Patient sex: M
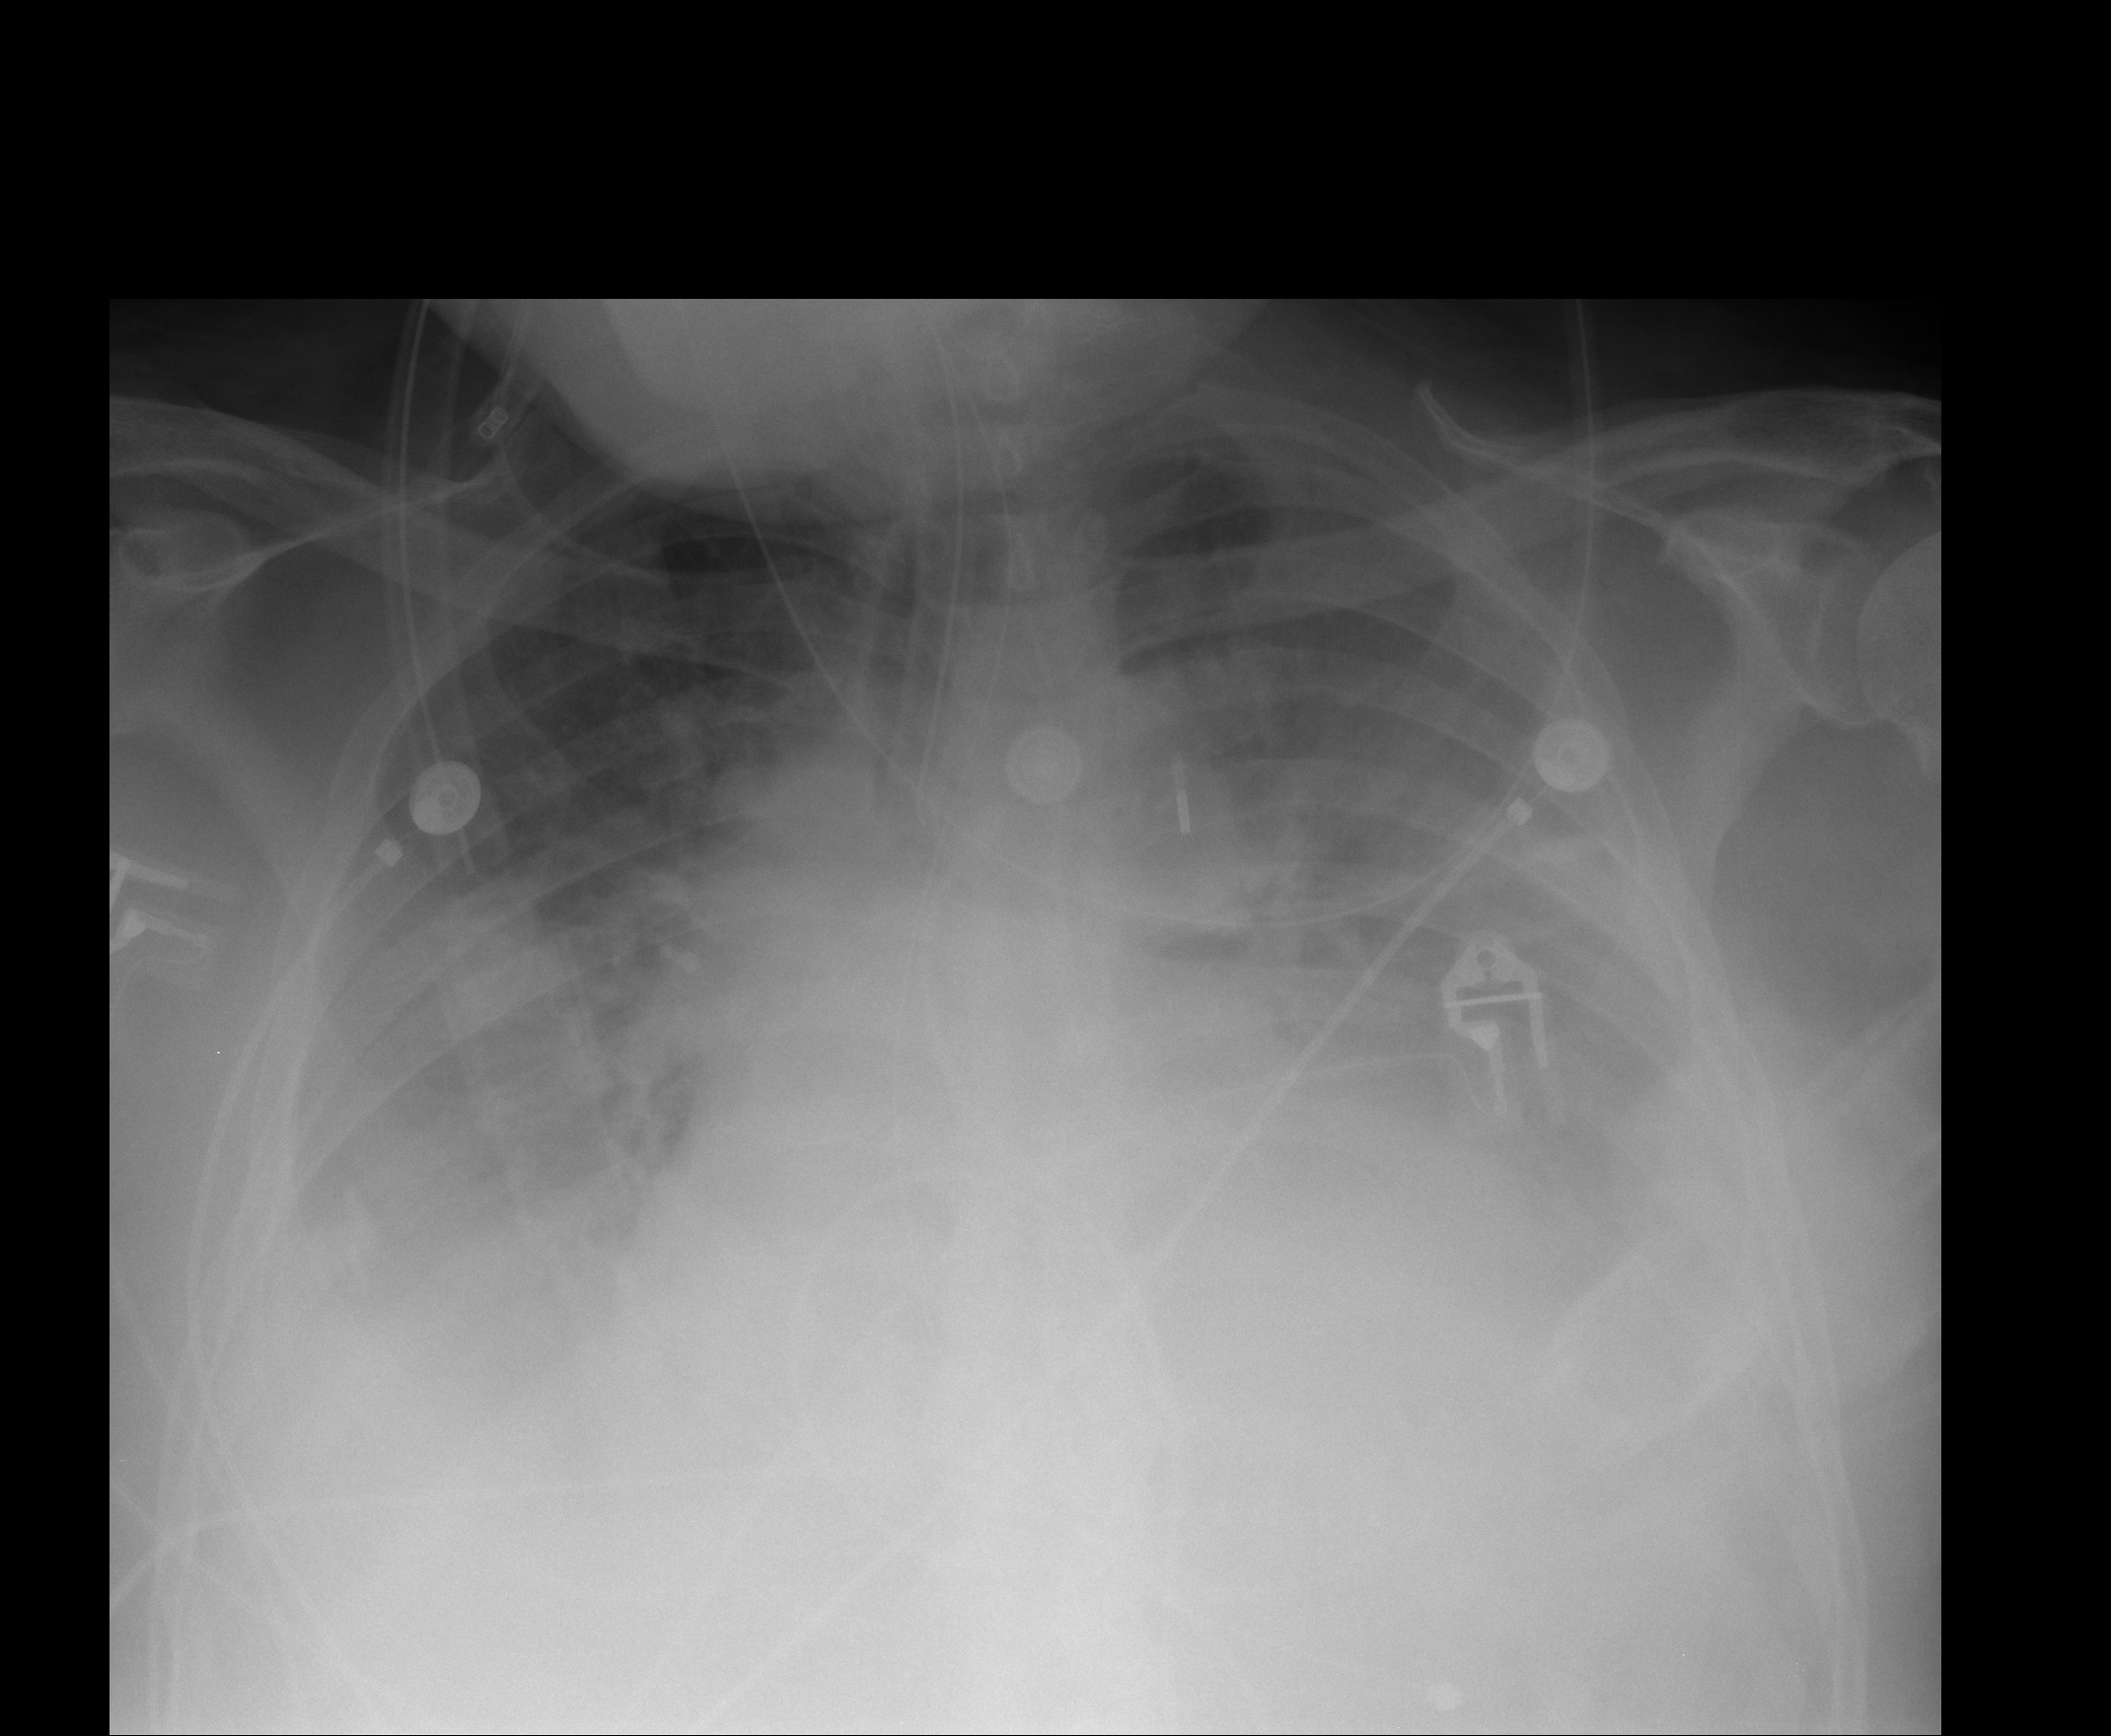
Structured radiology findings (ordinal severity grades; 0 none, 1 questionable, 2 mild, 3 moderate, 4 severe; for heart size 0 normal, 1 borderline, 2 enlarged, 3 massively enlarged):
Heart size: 2
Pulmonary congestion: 2
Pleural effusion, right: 4
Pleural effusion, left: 4
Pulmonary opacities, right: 1
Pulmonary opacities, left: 0
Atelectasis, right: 3
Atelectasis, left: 3